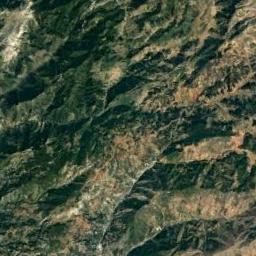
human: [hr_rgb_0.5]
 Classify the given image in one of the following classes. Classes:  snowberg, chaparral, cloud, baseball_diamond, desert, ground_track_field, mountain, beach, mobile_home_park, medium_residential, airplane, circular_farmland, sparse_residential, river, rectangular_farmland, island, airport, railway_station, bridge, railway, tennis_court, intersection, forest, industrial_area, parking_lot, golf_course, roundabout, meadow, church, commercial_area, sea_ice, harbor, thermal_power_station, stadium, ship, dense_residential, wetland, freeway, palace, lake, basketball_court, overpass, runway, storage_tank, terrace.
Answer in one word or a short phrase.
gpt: mountain